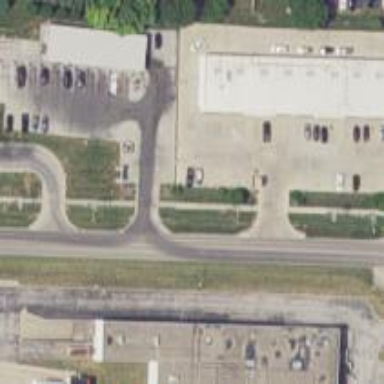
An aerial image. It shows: Tertiary road with asphalt surface and sidewalk on the left.